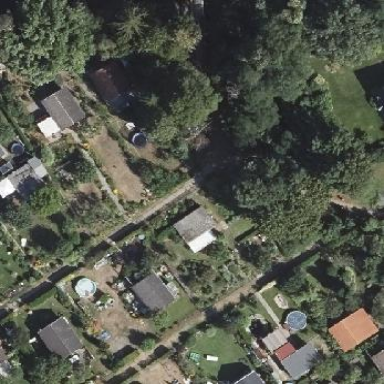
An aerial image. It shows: Plot within allotments.